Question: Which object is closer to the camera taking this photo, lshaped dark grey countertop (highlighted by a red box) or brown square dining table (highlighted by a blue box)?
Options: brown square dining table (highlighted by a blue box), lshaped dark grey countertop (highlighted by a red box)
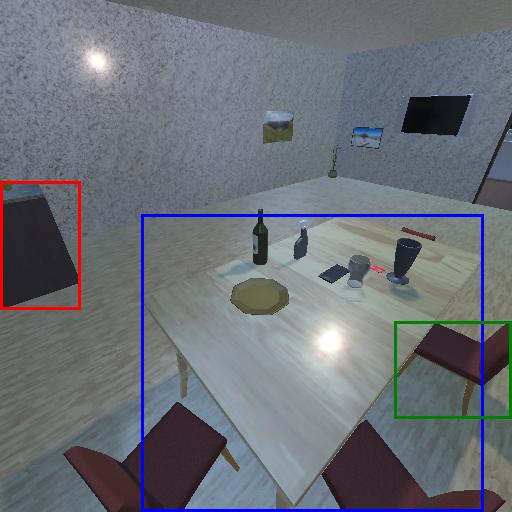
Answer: brown square dining table (highlighted by a blue box)